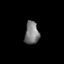
Tissue: prostate
Cell type: T cells
Senescence score: 0.347
Nuclear area (px): 316
Mean DAPI intensity: 123.731